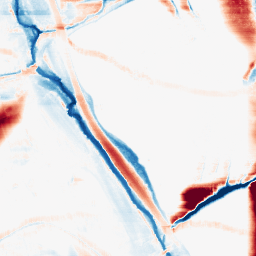
Category: morphological
Decomposition family: morphological_rect
Decomposition parameters: operation: average
width: 50
height: 10
Upsampling method: sinc_blackman
Upsampling parameters: scale: 2
kernel_size: 16
Upsampling scale: 2